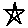
Label: star